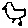
Label: bird